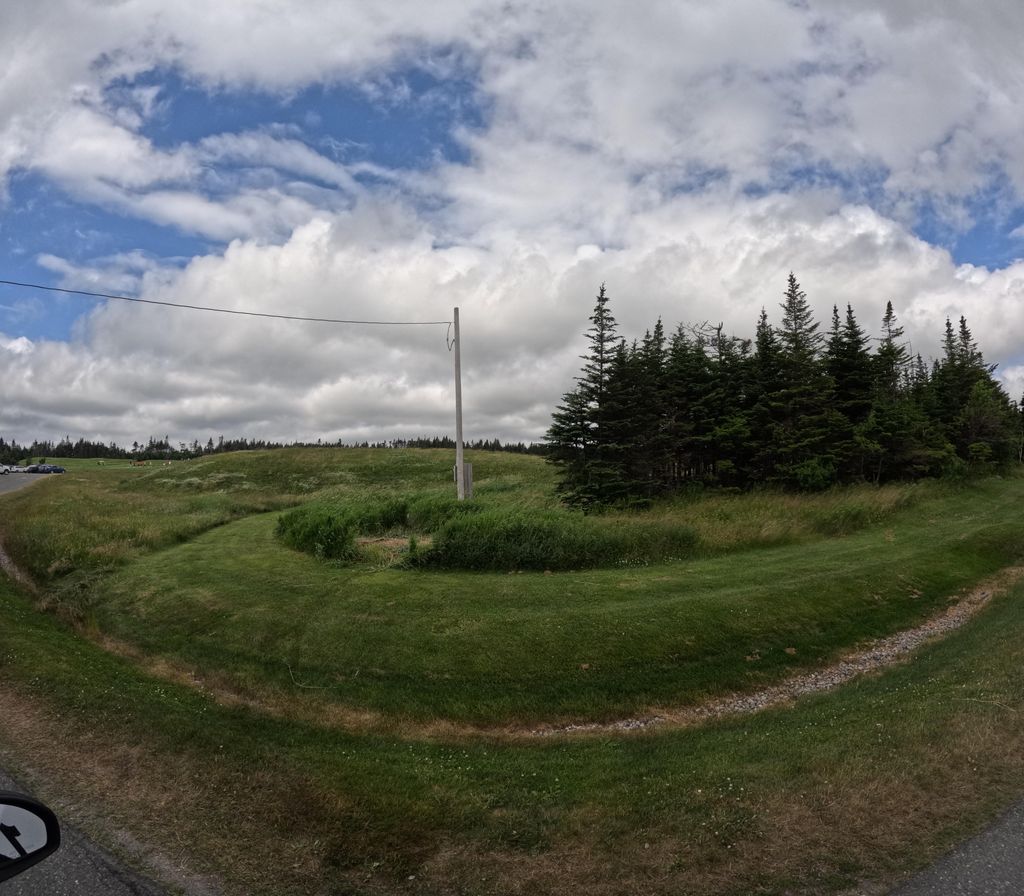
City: st_johns